Interaction volume radius: 5 \u00c5
Interaction volume height: 10 \u00c5
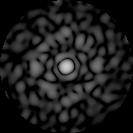
Disorder parameter: 0.8792